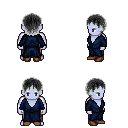
a pixel art fantasy rpg character, male body template, dark elf, purple skin, blue robe, robe skirt, gray plain hairstyle, brown shoes, four views (front, back, left, right), 2x2 character sprite sheet, small pixel art, hard edges, no anti-aliasing